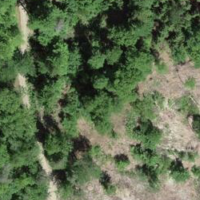
EUNIS habitat code: 41
Species observed at this site:
Tussilago farfara